Question: In this diagram, the green dot is the starting point and the blue dot is the destination. How many different simple paths are there?
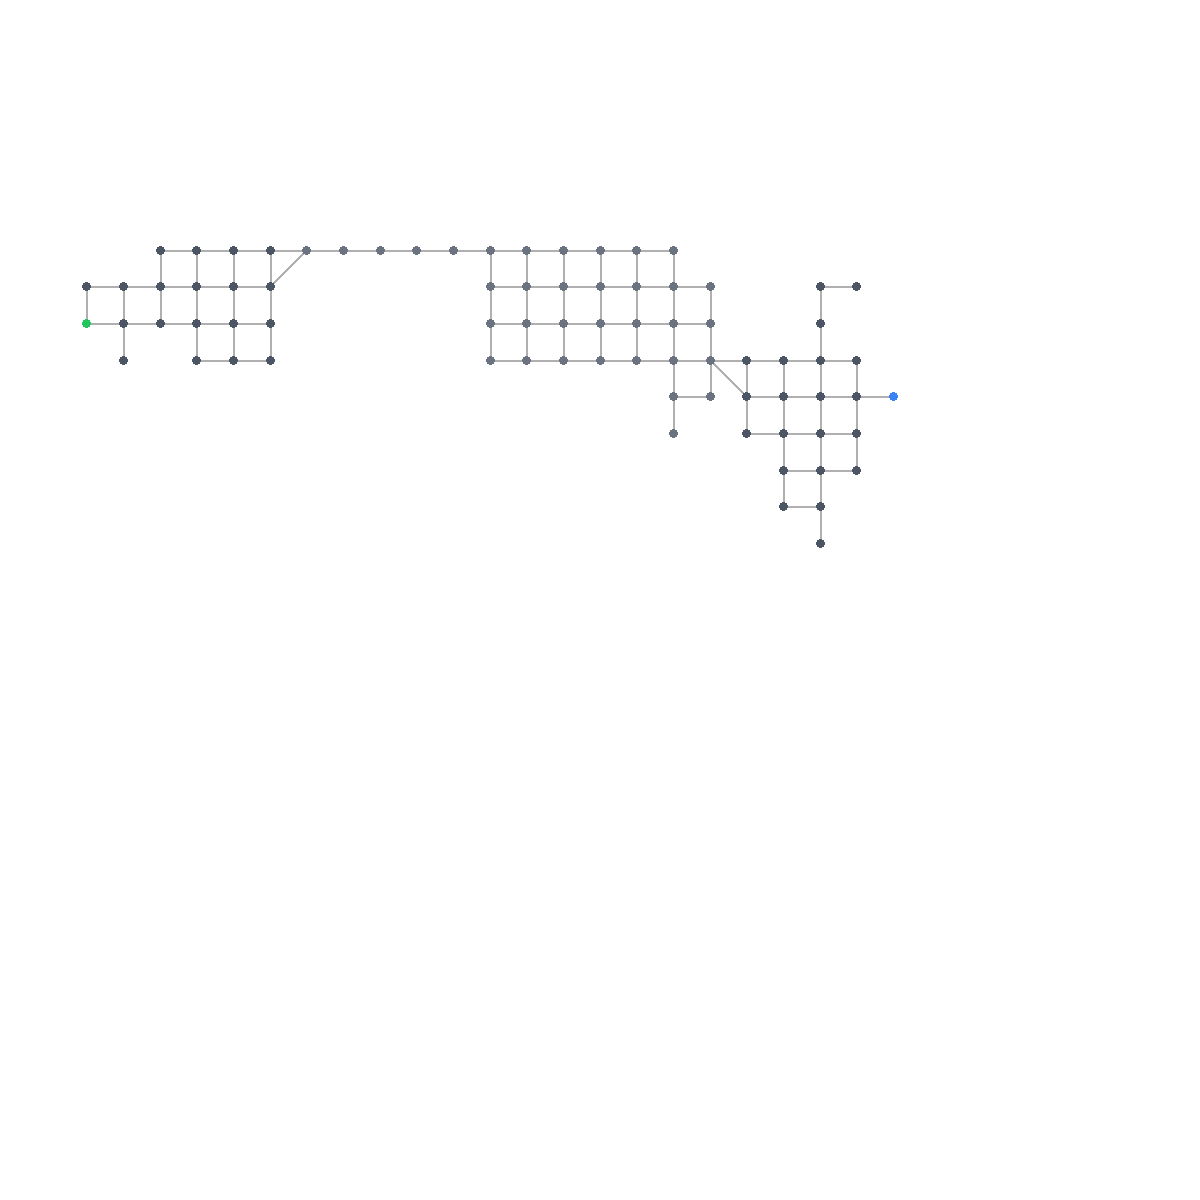
Answer: 3181983840